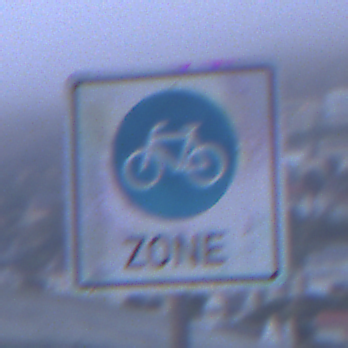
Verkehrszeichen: BeginnFahrradzone
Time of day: SunriseSunset
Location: Outdoor (Urban)
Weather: Overcast
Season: NotSpecified
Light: Natural